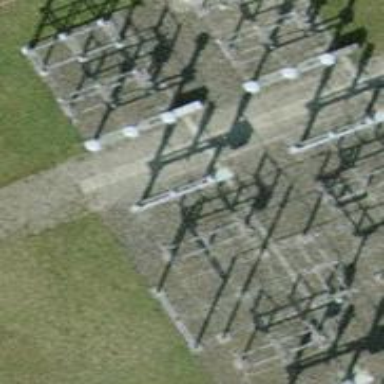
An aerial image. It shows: Power line with 3 cables. It uses busbar.